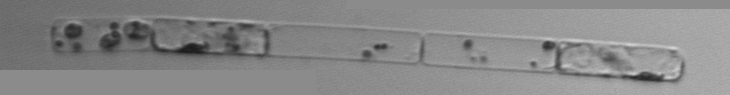
Label: Guinardia_delicatula_TAG_internal_parasite